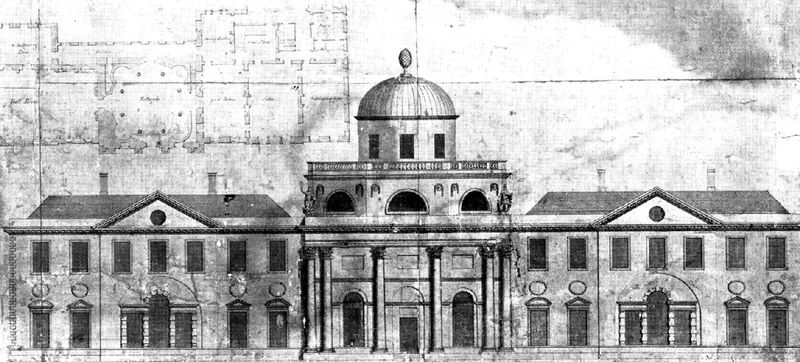
Titel: Claydon House
Künstler: Sir Thomas Robinson
Schlagwörter: fenster, schwarz, skizze, säulen, tür, weiss, zeichnung, gebäude, haus, schloss, architektur, barock, häuser, kirche, renaissance, ansicht, fassade, türen, giebel, türe, kuppel, treppe, stufe, stufen, tor, eingang, palazzo, schwarz-weiss, entwurf, villa, plan, grundriss, aufriss, architekturentwurf, architekturzeichnung, risalite, kuppelbau, zweiflügelanlage, italienisch, fassadenriss, stadtpalast, stfe, 1700, architekturriss, einflügelig